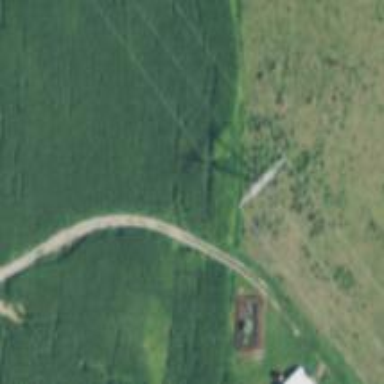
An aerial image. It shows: Lattice structure tower used for power transmission.